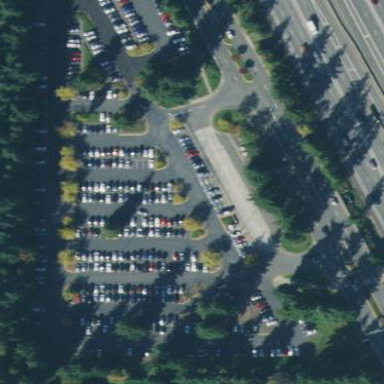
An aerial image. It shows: Parking lot with asphalt surface designated for park and ride buses.